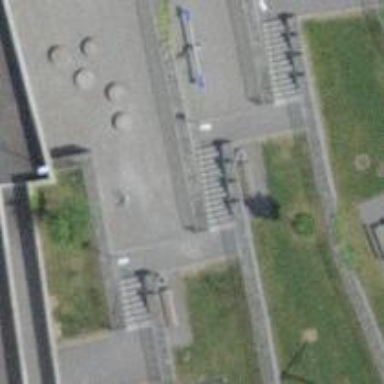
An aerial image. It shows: Concrete steps.